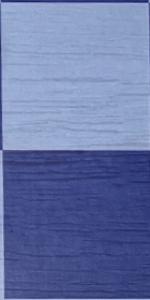
Label: Empty